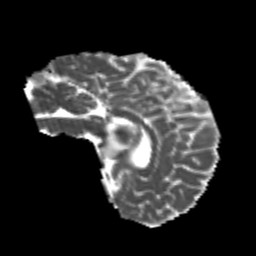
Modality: MD
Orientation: sagittal
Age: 24
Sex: male
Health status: healthy
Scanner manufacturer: philips
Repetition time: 7.388 s
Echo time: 0.08599 s